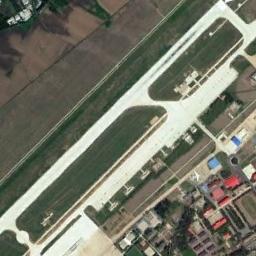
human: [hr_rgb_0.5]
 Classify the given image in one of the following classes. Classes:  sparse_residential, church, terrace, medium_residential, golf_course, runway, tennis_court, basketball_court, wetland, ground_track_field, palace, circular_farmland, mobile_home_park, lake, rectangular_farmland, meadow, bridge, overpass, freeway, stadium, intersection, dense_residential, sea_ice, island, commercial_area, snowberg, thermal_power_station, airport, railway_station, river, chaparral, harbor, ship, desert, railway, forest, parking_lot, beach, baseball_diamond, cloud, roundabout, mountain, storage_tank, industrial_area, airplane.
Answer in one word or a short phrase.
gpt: airport